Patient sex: F
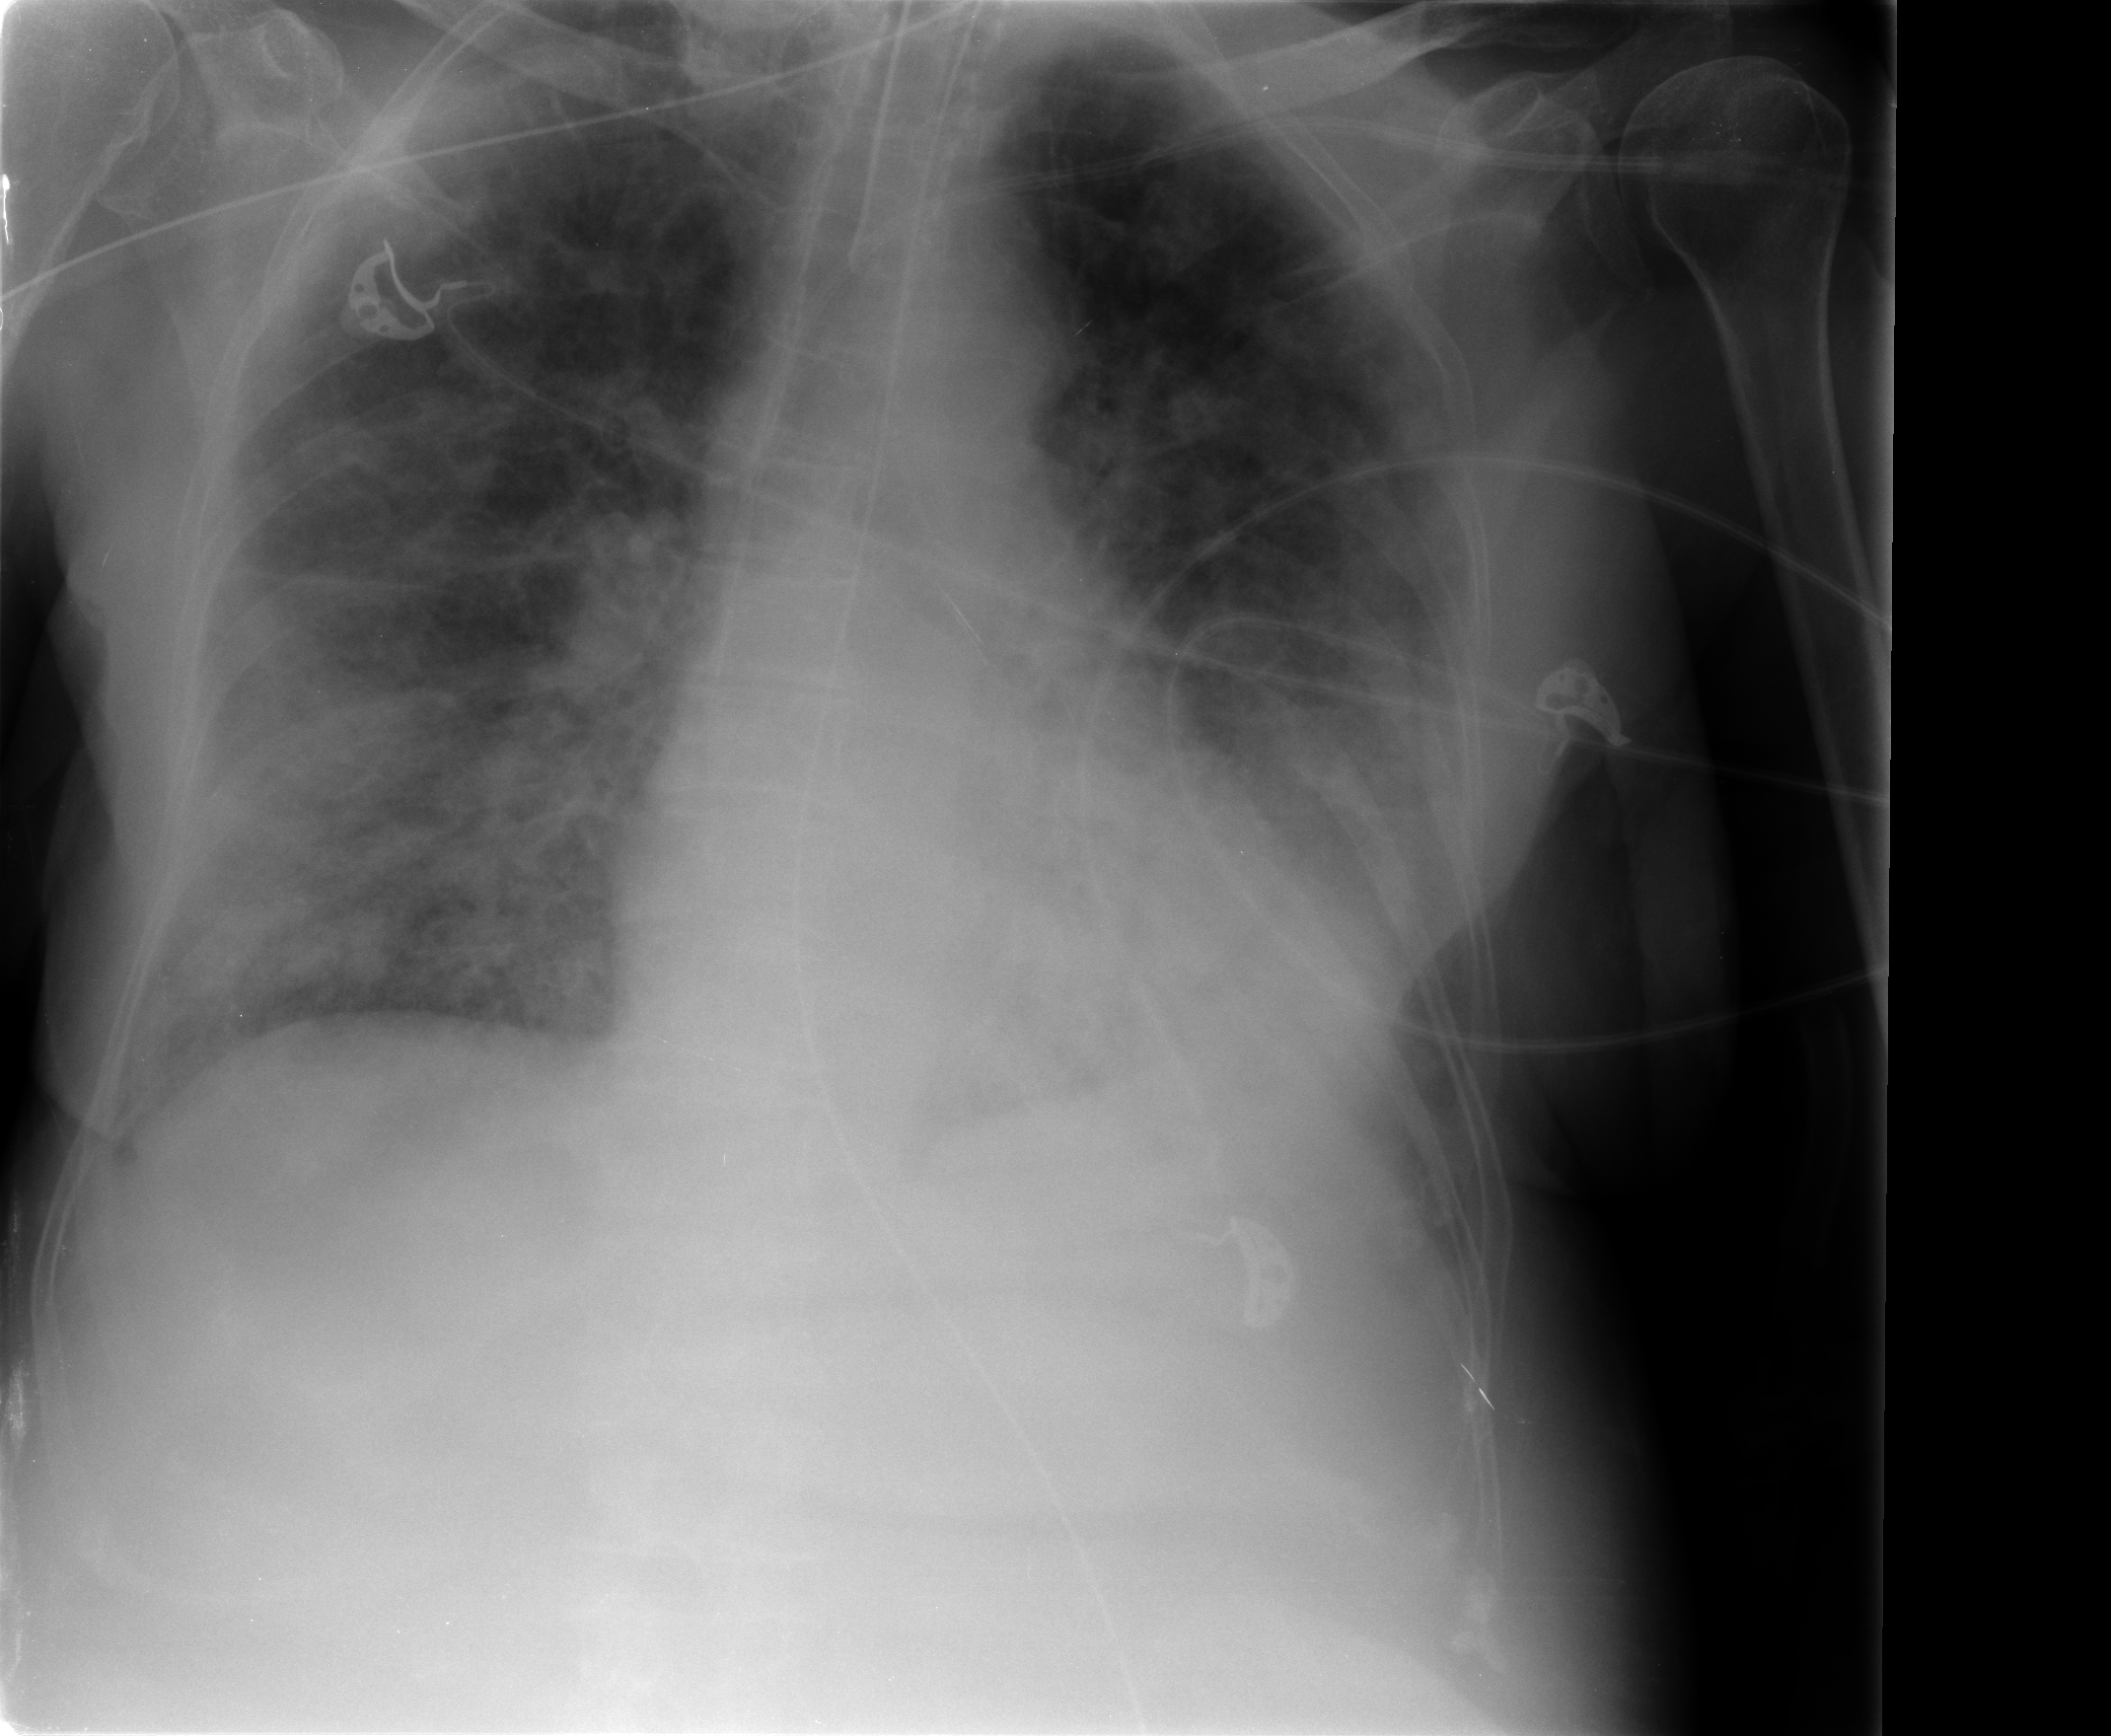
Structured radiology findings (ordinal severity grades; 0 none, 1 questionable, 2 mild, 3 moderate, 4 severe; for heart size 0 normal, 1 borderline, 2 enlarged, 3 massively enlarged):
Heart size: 0
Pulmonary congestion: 2
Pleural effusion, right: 1
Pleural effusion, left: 1
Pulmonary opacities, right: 3
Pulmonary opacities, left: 3
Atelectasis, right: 2
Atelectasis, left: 2